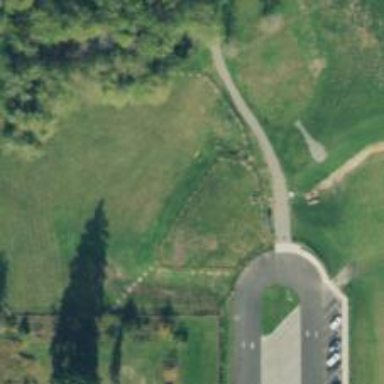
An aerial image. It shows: Dog park for leisure land.